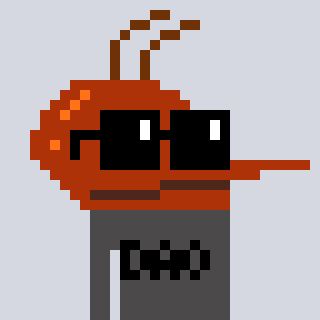
a pixel art character with square black sunglasses, a mosquito-shaped head and a grayscale-colored body on a cool background